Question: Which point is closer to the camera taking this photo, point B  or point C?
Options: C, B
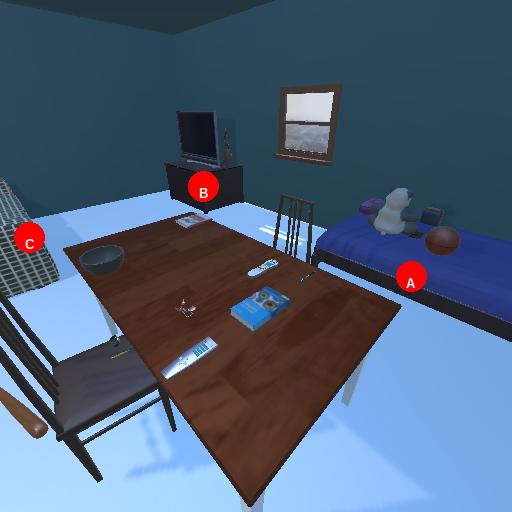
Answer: C